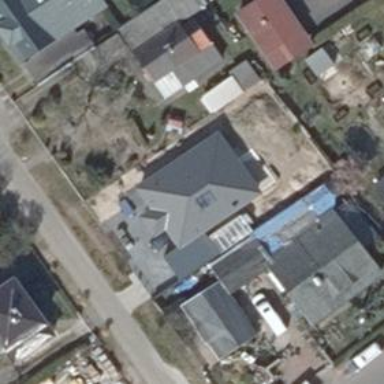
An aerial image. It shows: Detached building with hipped roof shape.